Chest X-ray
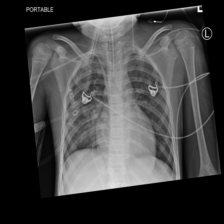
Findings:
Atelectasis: negative
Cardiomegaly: negative
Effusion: negative
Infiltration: positive
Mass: negative
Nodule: negative
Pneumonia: negative
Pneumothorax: negative
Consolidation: negative
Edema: negative
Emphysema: negative
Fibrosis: negative
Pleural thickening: negative
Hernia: negative